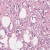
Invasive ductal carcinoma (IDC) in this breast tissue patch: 1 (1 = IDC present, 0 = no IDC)